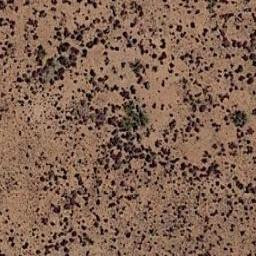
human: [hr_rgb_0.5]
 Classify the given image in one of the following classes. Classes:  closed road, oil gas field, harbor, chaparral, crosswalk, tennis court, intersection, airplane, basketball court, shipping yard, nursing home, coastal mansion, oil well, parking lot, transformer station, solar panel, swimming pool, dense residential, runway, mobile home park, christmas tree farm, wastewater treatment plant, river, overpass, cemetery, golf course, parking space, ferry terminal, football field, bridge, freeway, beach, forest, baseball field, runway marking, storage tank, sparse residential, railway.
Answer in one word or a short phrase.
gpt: chaparral